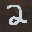
Label: 2